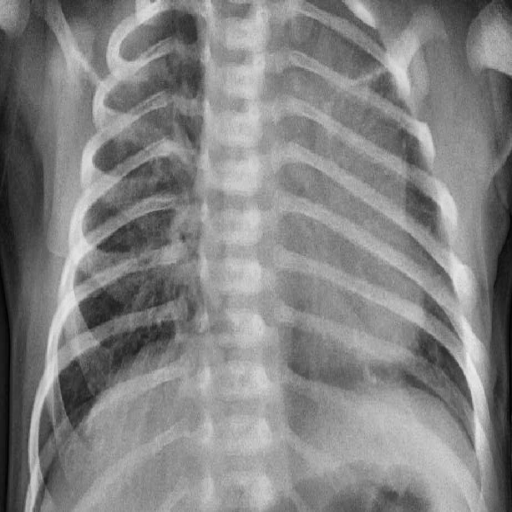
Finding: PNEUMONIA